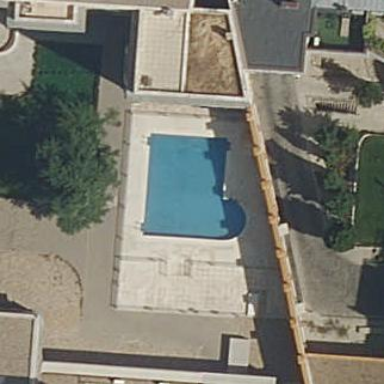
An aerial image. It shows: Swimming pool located in leisure land.